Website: bh-photo
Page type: customer-info-address
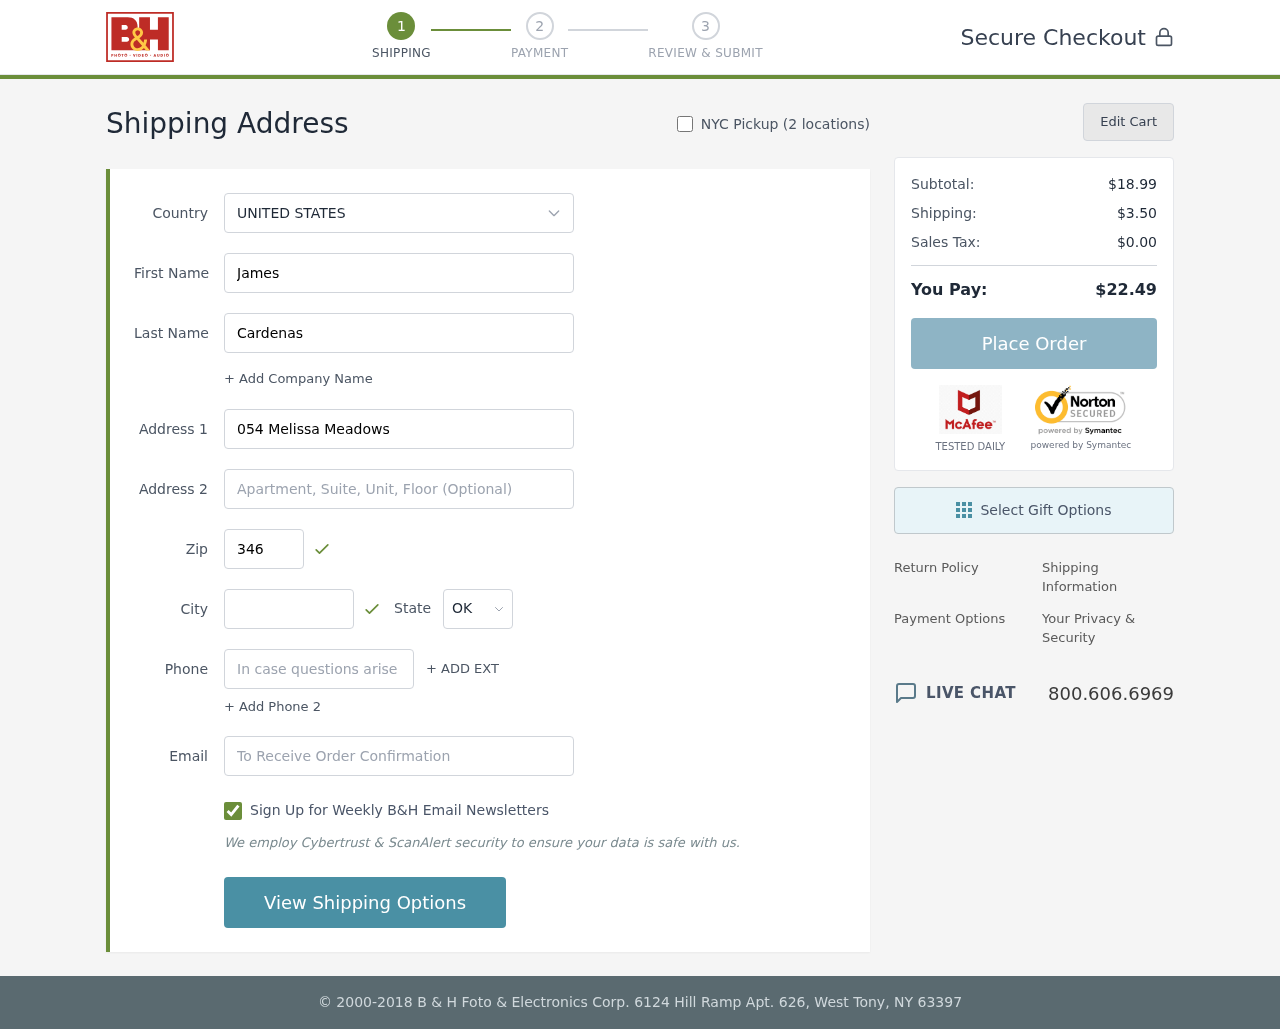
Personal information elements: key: PII_CITY
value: Nguyenport
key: PII_COUNTRY
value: United States
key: PII_EMAIL
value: jamescardenas@yahoo.com
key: PII_FIRSTNAME
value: James
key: PII_LASTNAME
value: Cardenas
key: PII_PHONE
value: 3709113182
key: PII_POSTCODE
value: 34642
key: PII_STATE_ABBR
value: OK
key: PII_STREET
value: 054 Melissa Meadows
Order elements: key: ORDER_SUBTOTAL
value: $18.99
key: ORDER_SHIPPING_COST
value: $3.50
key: ORDER_TAX
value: $0.00
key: ORDER_TOTAL
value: $22.49